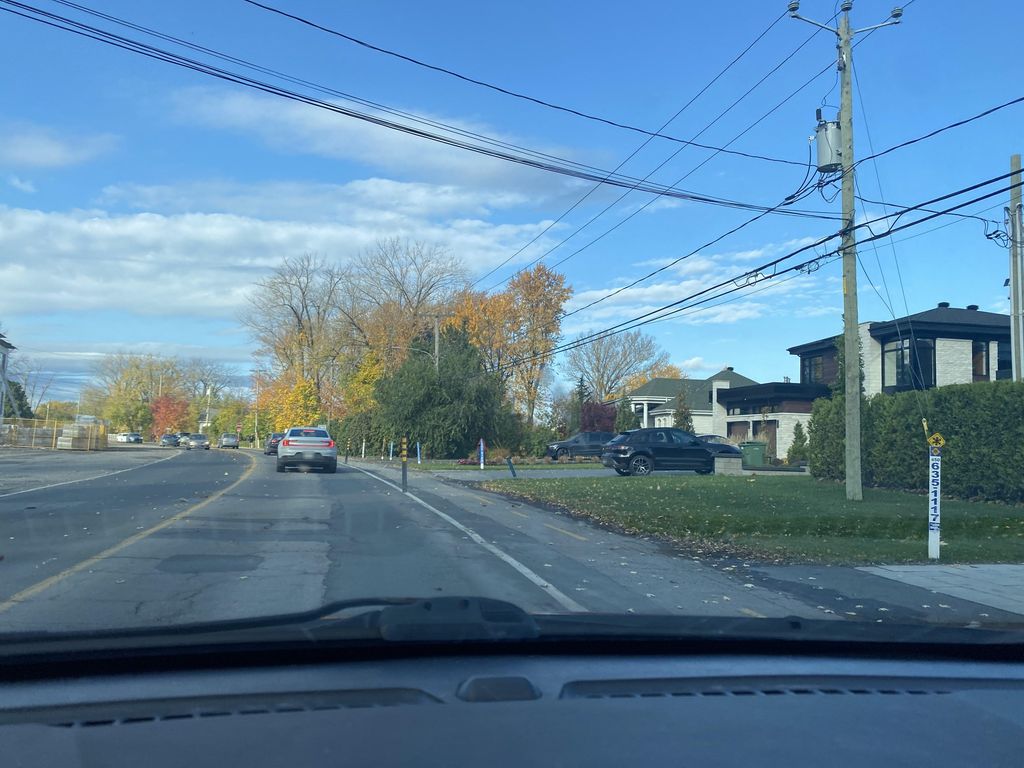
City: montreal